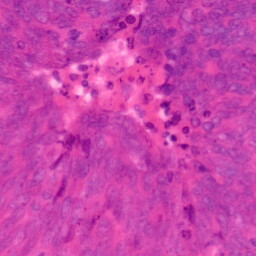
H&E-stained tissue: Colon